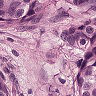
Metastatic tissue present: yes